Interaction volume radius: 10 \u00c5
Interaction volume height: 40 \u00c5
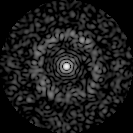
Disorder parameter: 0.8105